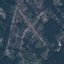
Label: Residential